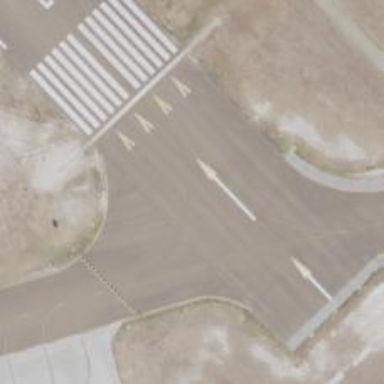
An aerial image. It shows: View of taxiway at the airport.